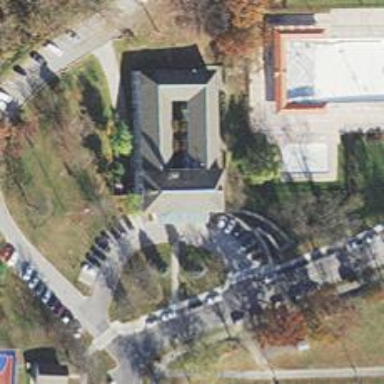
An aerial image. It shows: Government office.